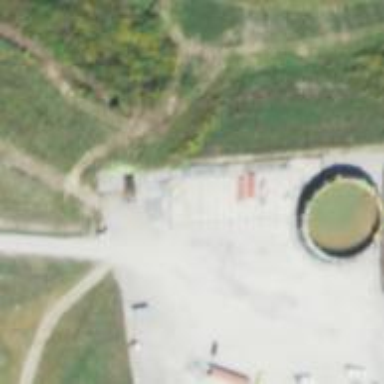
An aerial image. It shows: Storage tank with man-made structure.